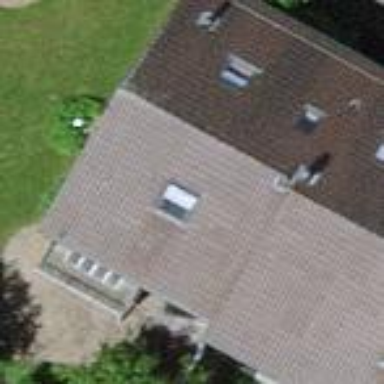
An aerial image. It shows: Residential building with gabled roof.